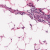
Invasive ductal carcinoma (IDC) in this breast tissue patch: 0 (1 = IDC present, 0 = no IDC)